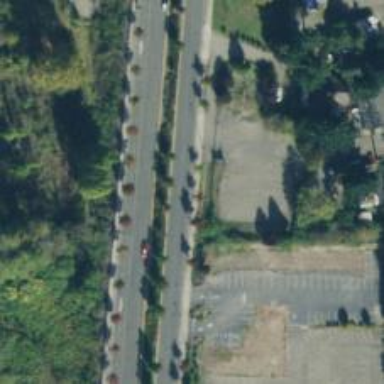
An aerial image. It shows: Footway.